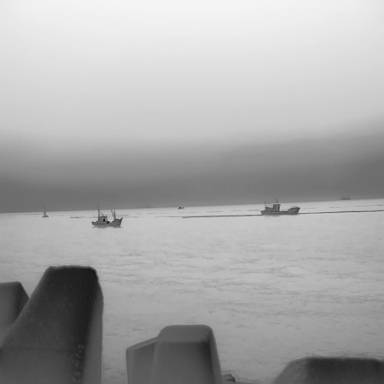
There are four objects shown in the infrared image, including three bulk_carriers, and a sailboat.